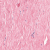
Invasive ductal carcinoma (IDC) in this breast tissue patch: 0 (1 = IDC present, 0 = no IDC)